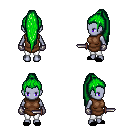
a pixel art fantasy rpg character, female body template, dark elf, purple skin, brown tunic, white pants, green extra-long topknot hairstyle, metal gloves, black slippers, dagger, four views (front, back, left, right), 2x2 character sprite sheet, small pixel art, hard edges, no anti-aliasing